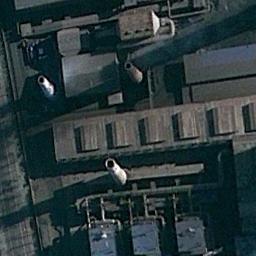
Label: thermal_power_station